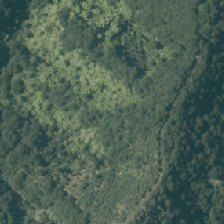
Land cover: grose_broom